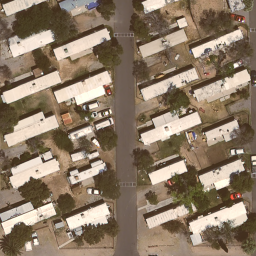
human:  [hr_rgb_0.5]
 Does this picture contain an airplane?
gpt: no

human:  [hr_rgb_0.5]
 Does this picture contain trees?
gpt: yes

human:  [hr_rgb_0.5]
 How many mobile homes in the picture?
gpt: nineteen

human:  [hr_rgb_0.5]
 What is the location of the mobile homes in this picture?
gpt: left and right